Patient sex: M
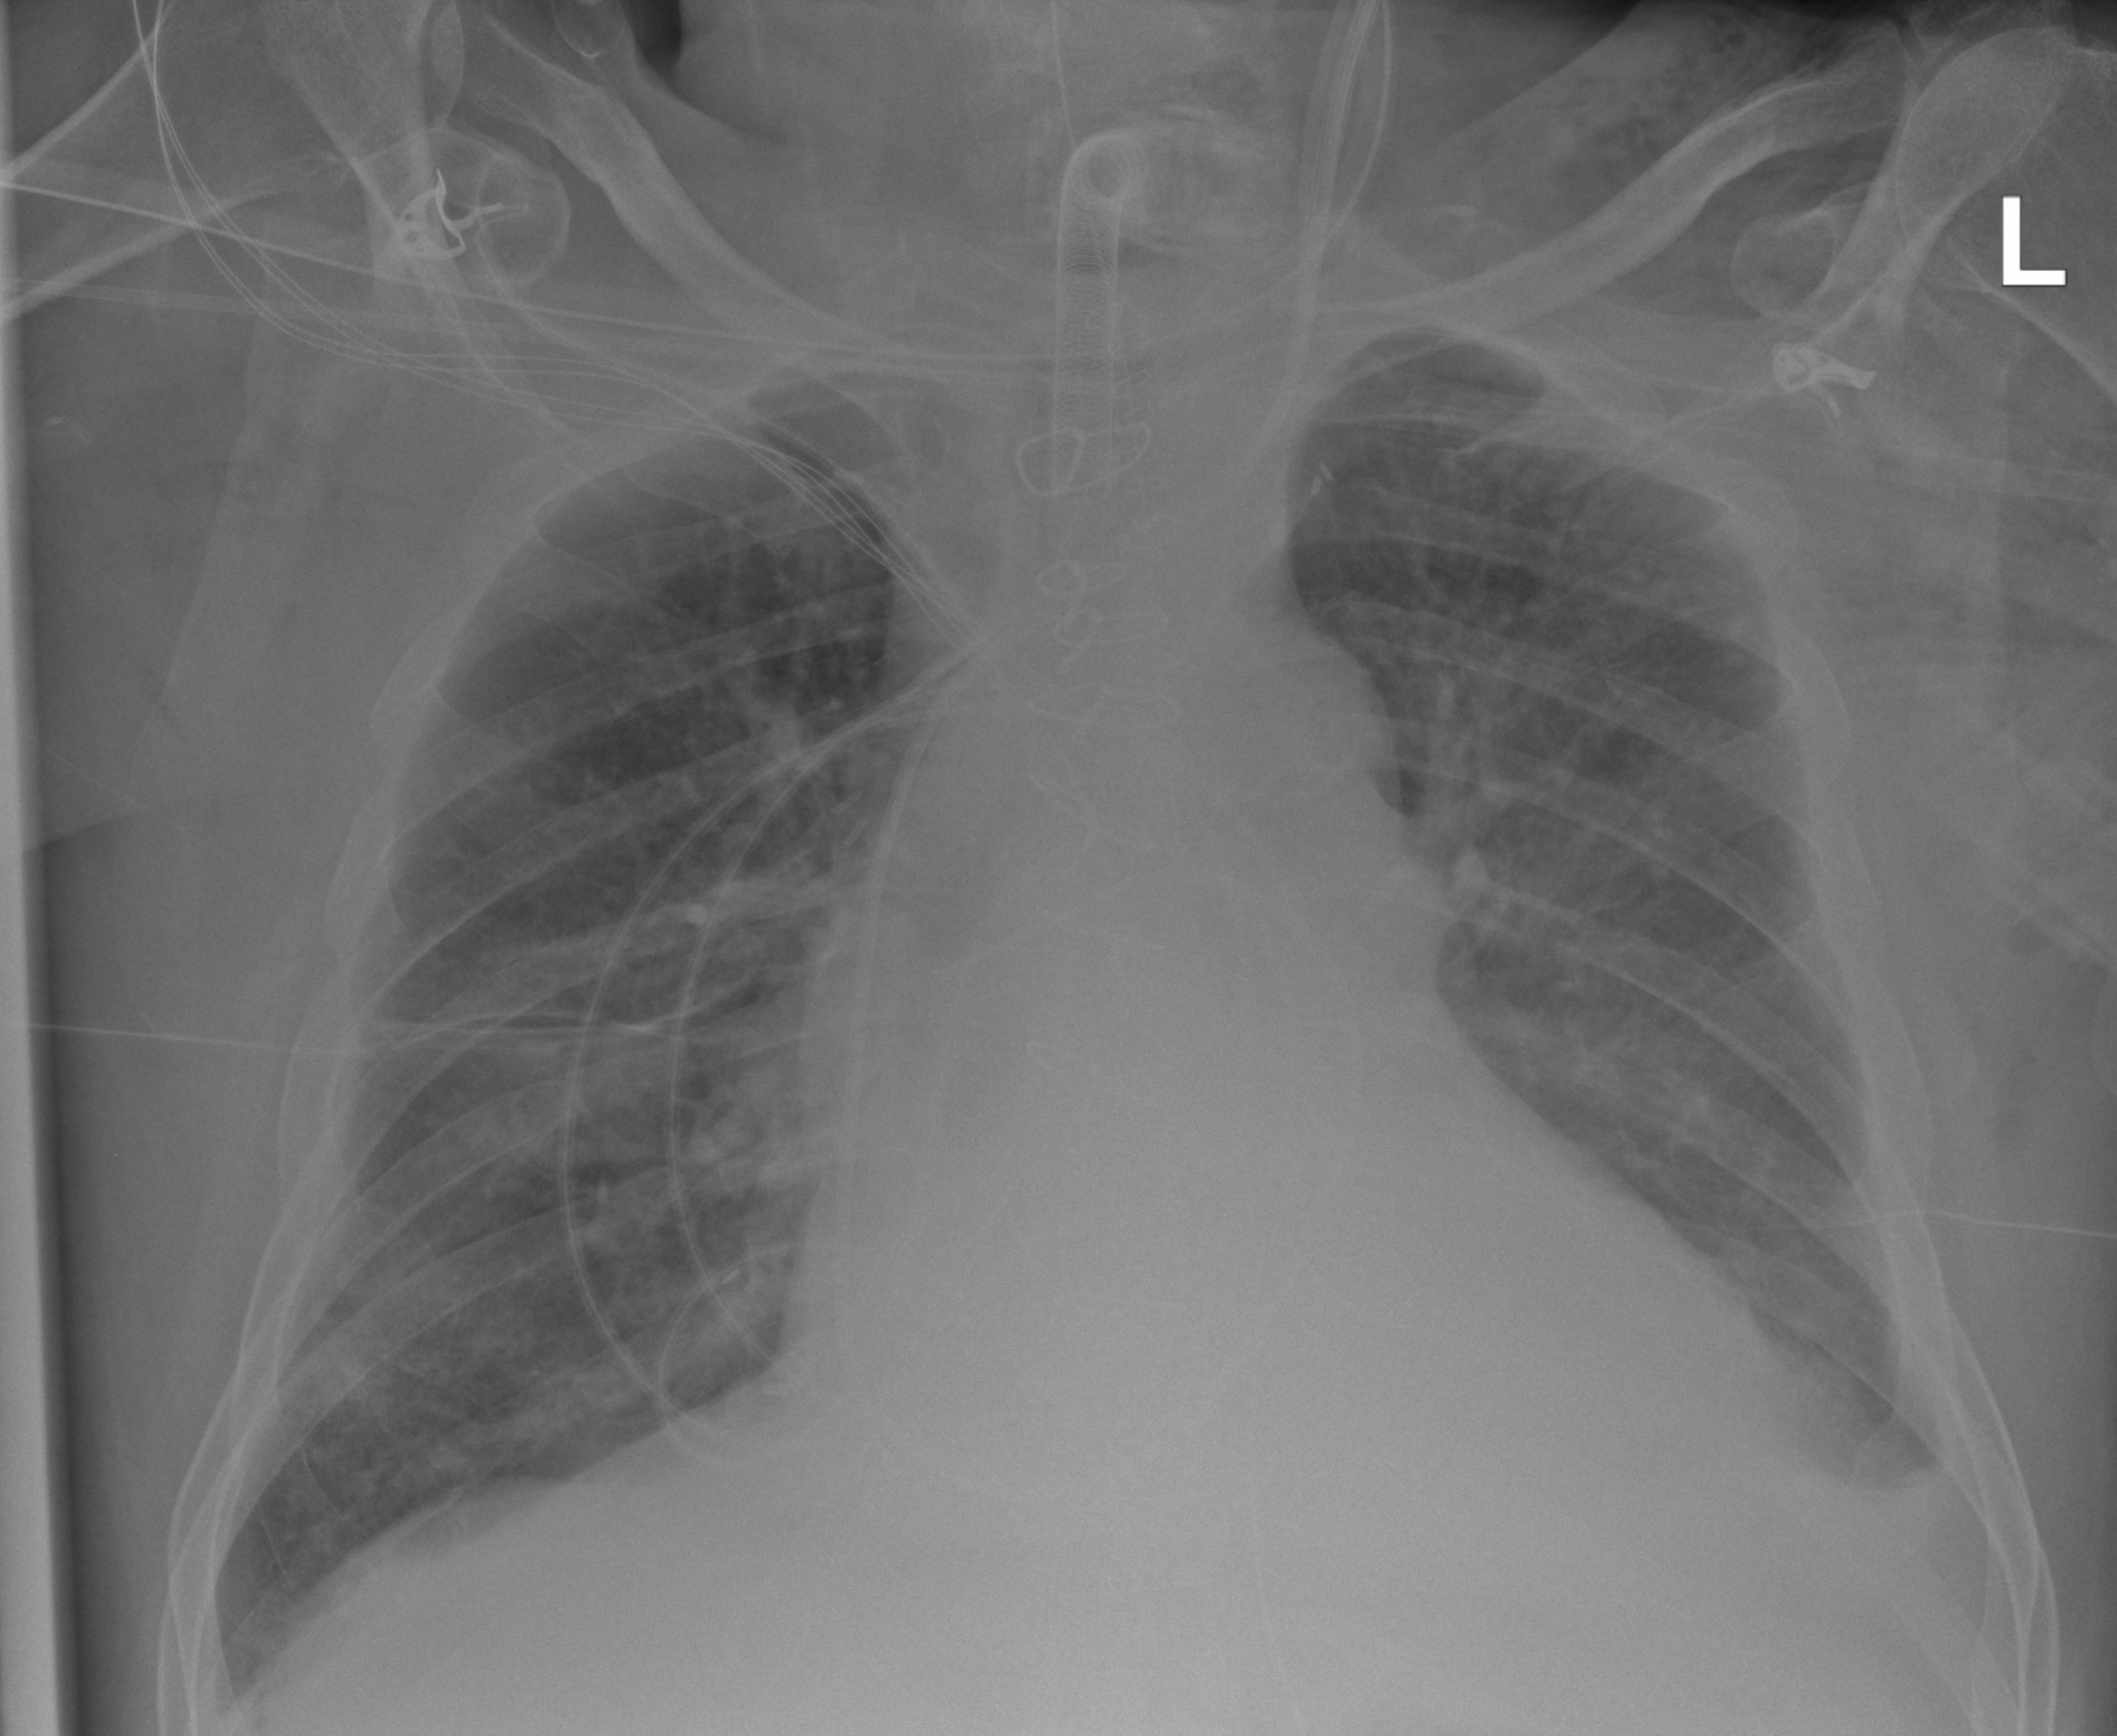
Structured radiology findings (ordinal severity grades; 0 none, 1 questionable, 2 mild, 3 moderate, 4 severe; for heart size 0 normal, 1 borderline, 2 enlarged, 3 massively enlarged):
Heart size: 2
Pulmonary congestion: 2
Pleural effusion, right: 0
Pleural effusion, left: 2
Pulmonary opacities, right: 0
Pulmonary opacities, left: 0
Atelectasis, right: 0
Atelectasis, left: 2